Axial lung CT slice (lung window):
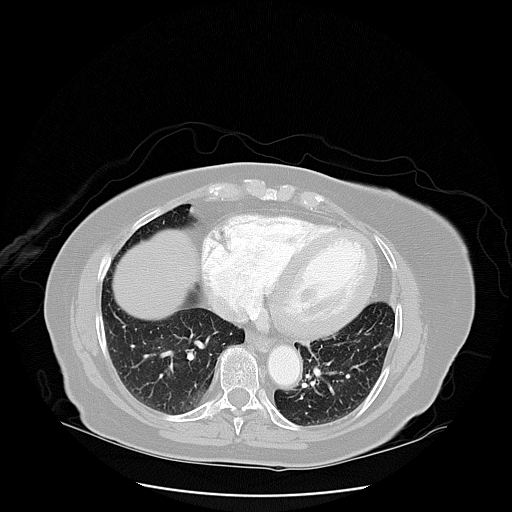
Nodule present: no